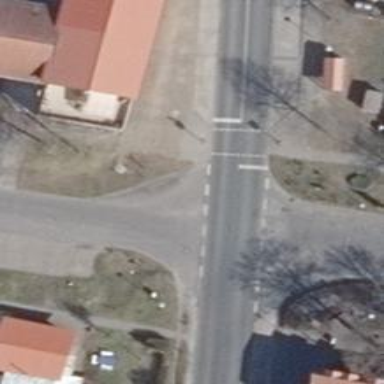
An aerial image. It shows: Secondary road with asphalt surface.